Question: I had a UINavigationBar translucent (iOS7) with a UITableView.
When I scroll, I see the tableView behind my Navigationbar, but the cells are too small and are reused too soon.

How can I configure my UITableView to prevent this effect ?
Thank's for your advices !
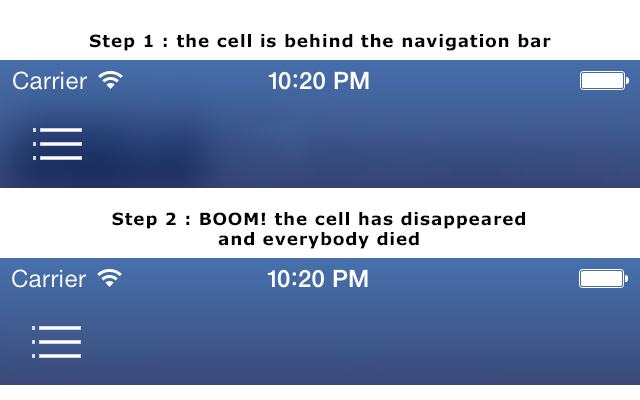
Answer: The solution is to :
- - -
I don't like this trick, but it's the only reasonable I find...